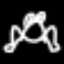
Label: frog